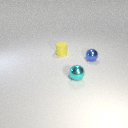
small yellow rubber cylinder to the left of small cyan metal sphere